Question: i want to use component ckeditor with ZK.
The component is correctly visible but width/height set are non considered.
I've reproduced the problem using ckeditor on zul as follow:
'''
<zk>
<window id="myId">
<div width="500px" height="500px" style="background:red">
<ckeditor id="myEditor" width="500px" height="300px"
customConfigurationsPath="/j/ckeditor_cfg_ro.js" toolbar="MyToolbar">
</ckeditor>
</div>
</window>
</zk>
'''
when i open it, the ckeditor is smaller than expected...
version of ckeditor is 3.6.4.
how i can show my editor in the correct size?
here how the ckeditor is shown:

another info:
the toolbar (configured on file ckeditor_cfg.js on "js" directory) is not shown and using firebug i get the following error:
TypeError: jq(...).ckeditor is not a function
on line: ckez.wpd (line 42564) --> jq(this.$n('cnt')).ckeditor(function(){
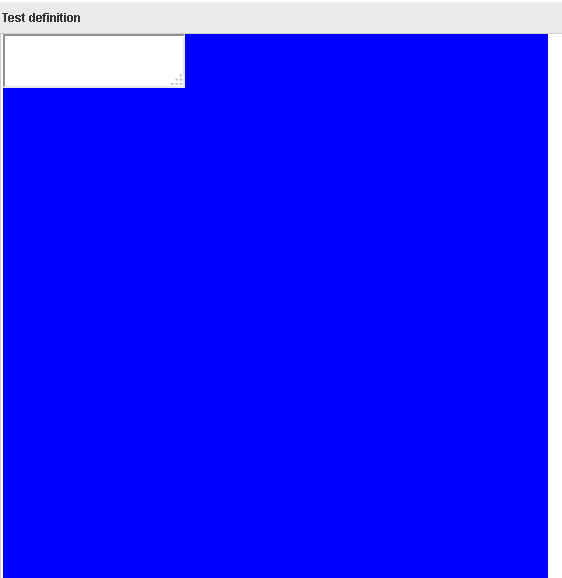
Answer: Actually, after some testing in fiddle, the height does work.
The problem is that the height is set for the 'textbox' of the ckeditor and do not look at the header.
You can Always create a bug report for it.
<URL>